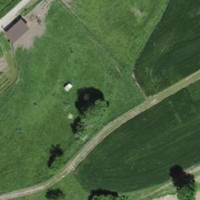
EUNIS habitat code: 52
Species observed at this site:
Prunus spinosa